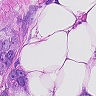
Metastatic tissue present: yes